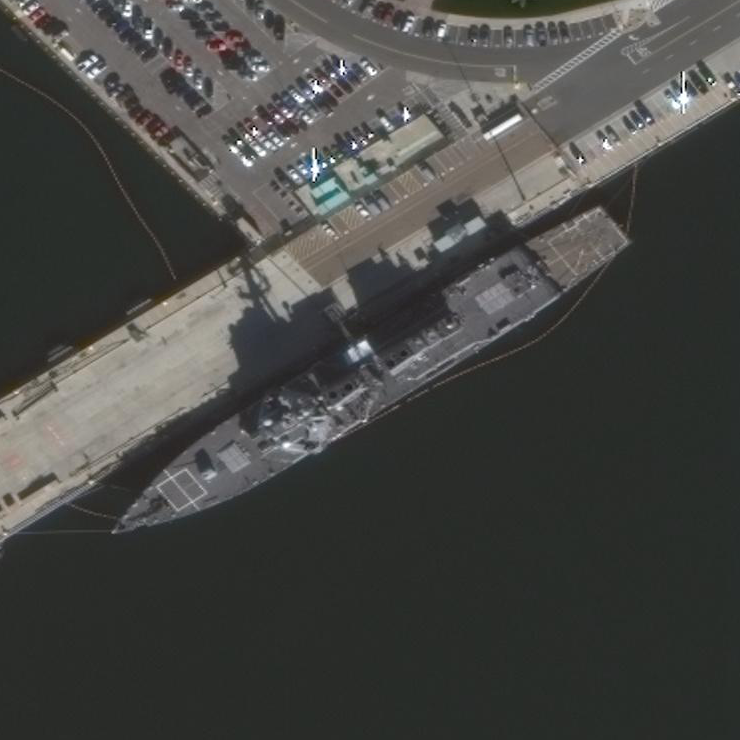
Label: Arleigh_Burke-class_destroyer